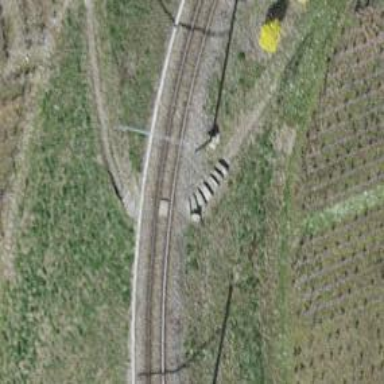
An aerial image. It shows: Level crossing along the railway.